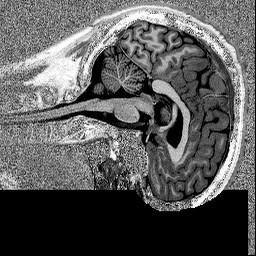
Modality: MP2RAGE
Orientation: sagittal
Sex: male